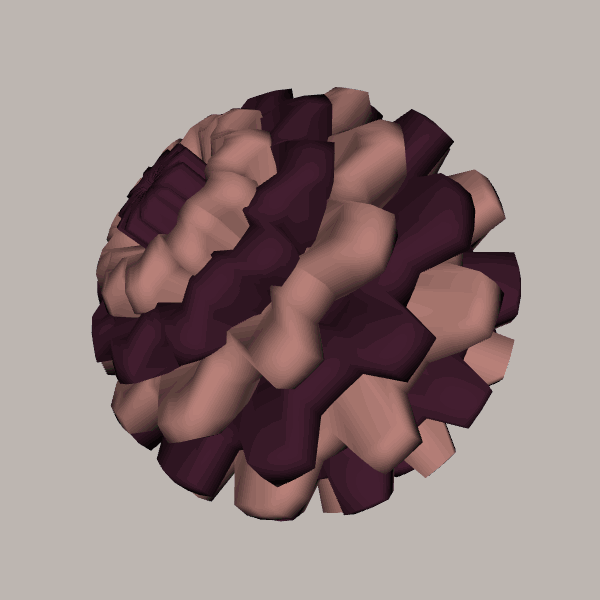
Background: light